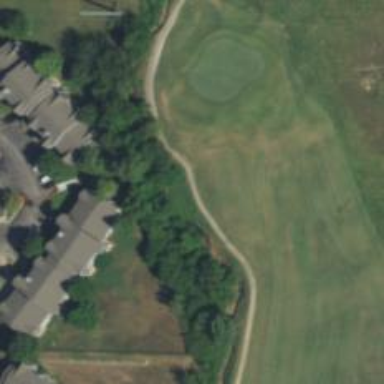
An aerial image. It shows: Path for both road and golf.